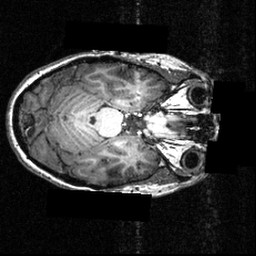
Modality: T1w
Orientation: axial
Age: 21
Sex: female
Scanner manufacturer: siemens
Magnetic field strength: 3.951 T
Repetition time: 1.5 s
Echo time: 0.00335 s